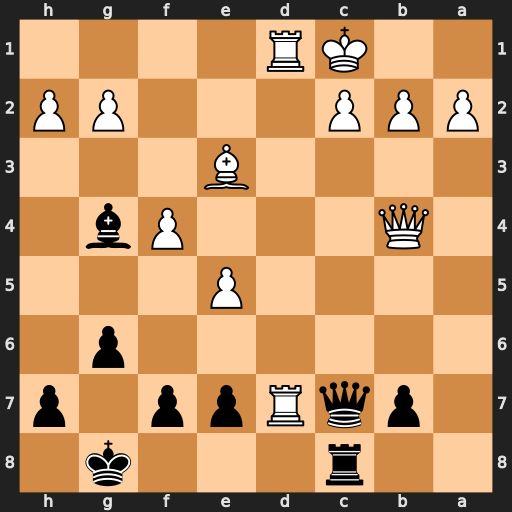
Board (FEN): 2r3k1/1pqRpp1p/6p1/4P3/1Q3Pb1/4B3/PPP3PP/2KR4
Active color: b
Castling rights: -
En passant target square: -
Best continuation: Qxc2#